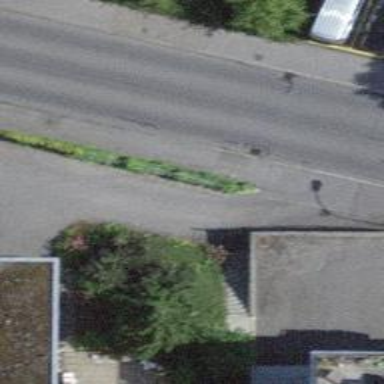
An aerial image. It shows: Set of steps on the road.